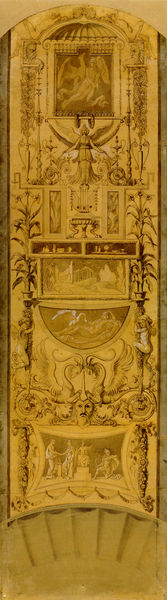
Titel: Arabeske mit Darstellungen des Ganymed, der Leda und der Verwundung Achills
Künstler: Peter - Werkstatt Cornelius
Standort: Berlin
Institution: Alte Nationalgalerie
Schlagwörter: adler, flügel, gott, himmel, kopf, mann, vogel, gelb, menschen, ocker, ausschnitt, blume, blumen, braun, frau, holz, schmuck, säulen, zeichnung, blüten, hochformat, muster, ornament, bart, architektur, band, gesicht, lang, figur, gewand, gold, decke, girlande, pflanzen, renaissance, engel, ranken, balkon, relief, bilder, schwan, bogen, vergilbt, grisaille, sepia, figuren, treppe, dekoration, tafel, bordüre, jugendstil, wandteppich, detail, symmetrie, schmal, dekor, floral, ornamente, verzierung, bett, stufen, nackte, foto, symetrie, antike, maske, druck, schlange, entwurf, göttin, gravur, schnitzerei, girlanden, halbkreis, fragment, stück, fries, wappen, schnörkel, götter, hölle, fabelwesen, hochkant, baldachin, oker, muschel, fresko, golden, harfe, lilien, putten, ornamentik, gehänge, szenen, format, sakral, klettern, grotesk, vertäfelung, groteske, wanddekoration, vertikale, masken, grotesken, gehöht, oka, goldgelb, deckenfresco, aneinanderreihung, raumdekoration, gorgonäon